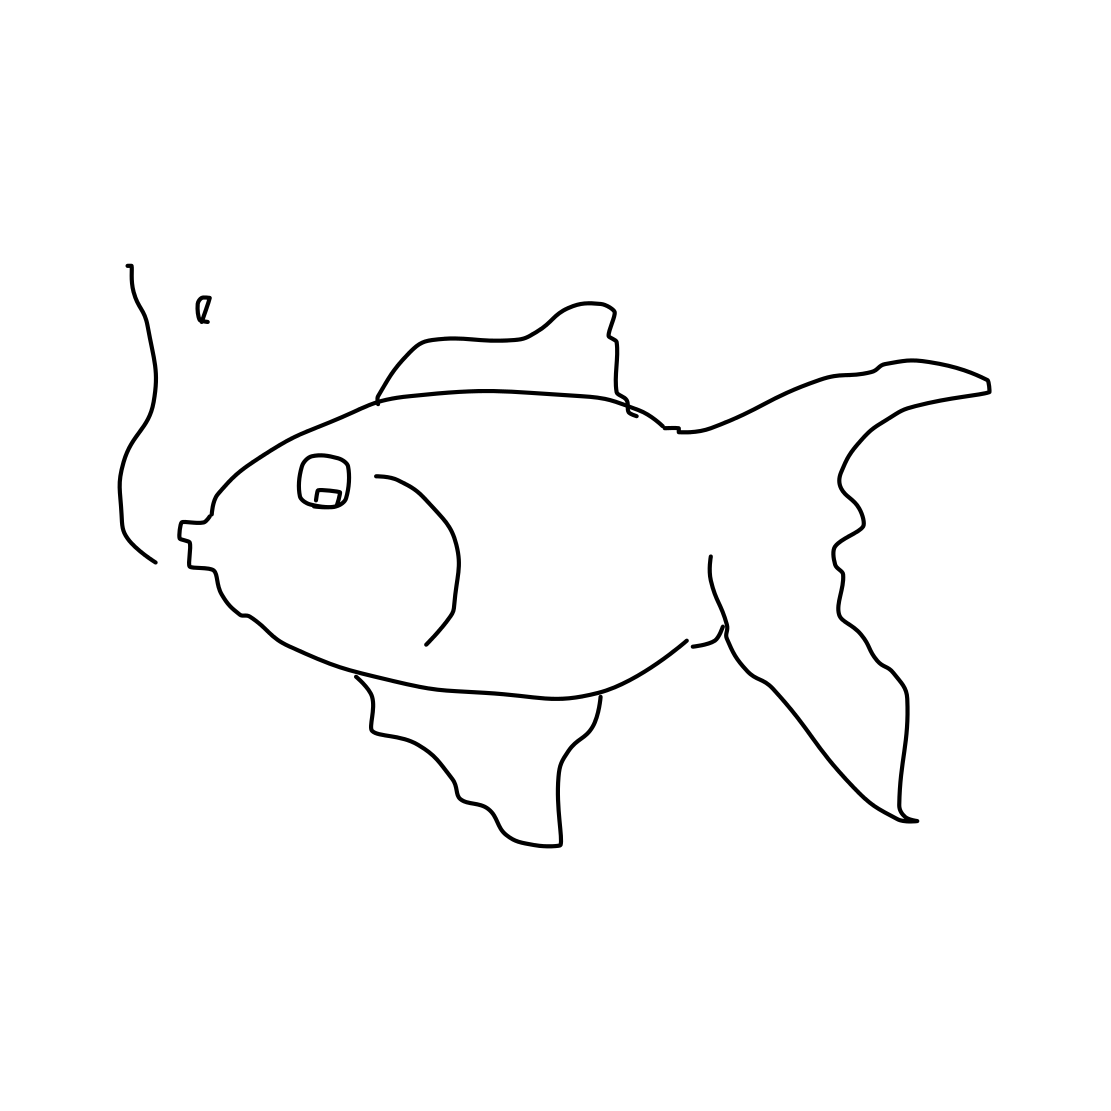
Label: fish